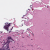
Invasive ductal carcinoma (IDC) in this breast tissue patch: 0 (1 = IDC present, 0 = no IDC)